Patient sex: M
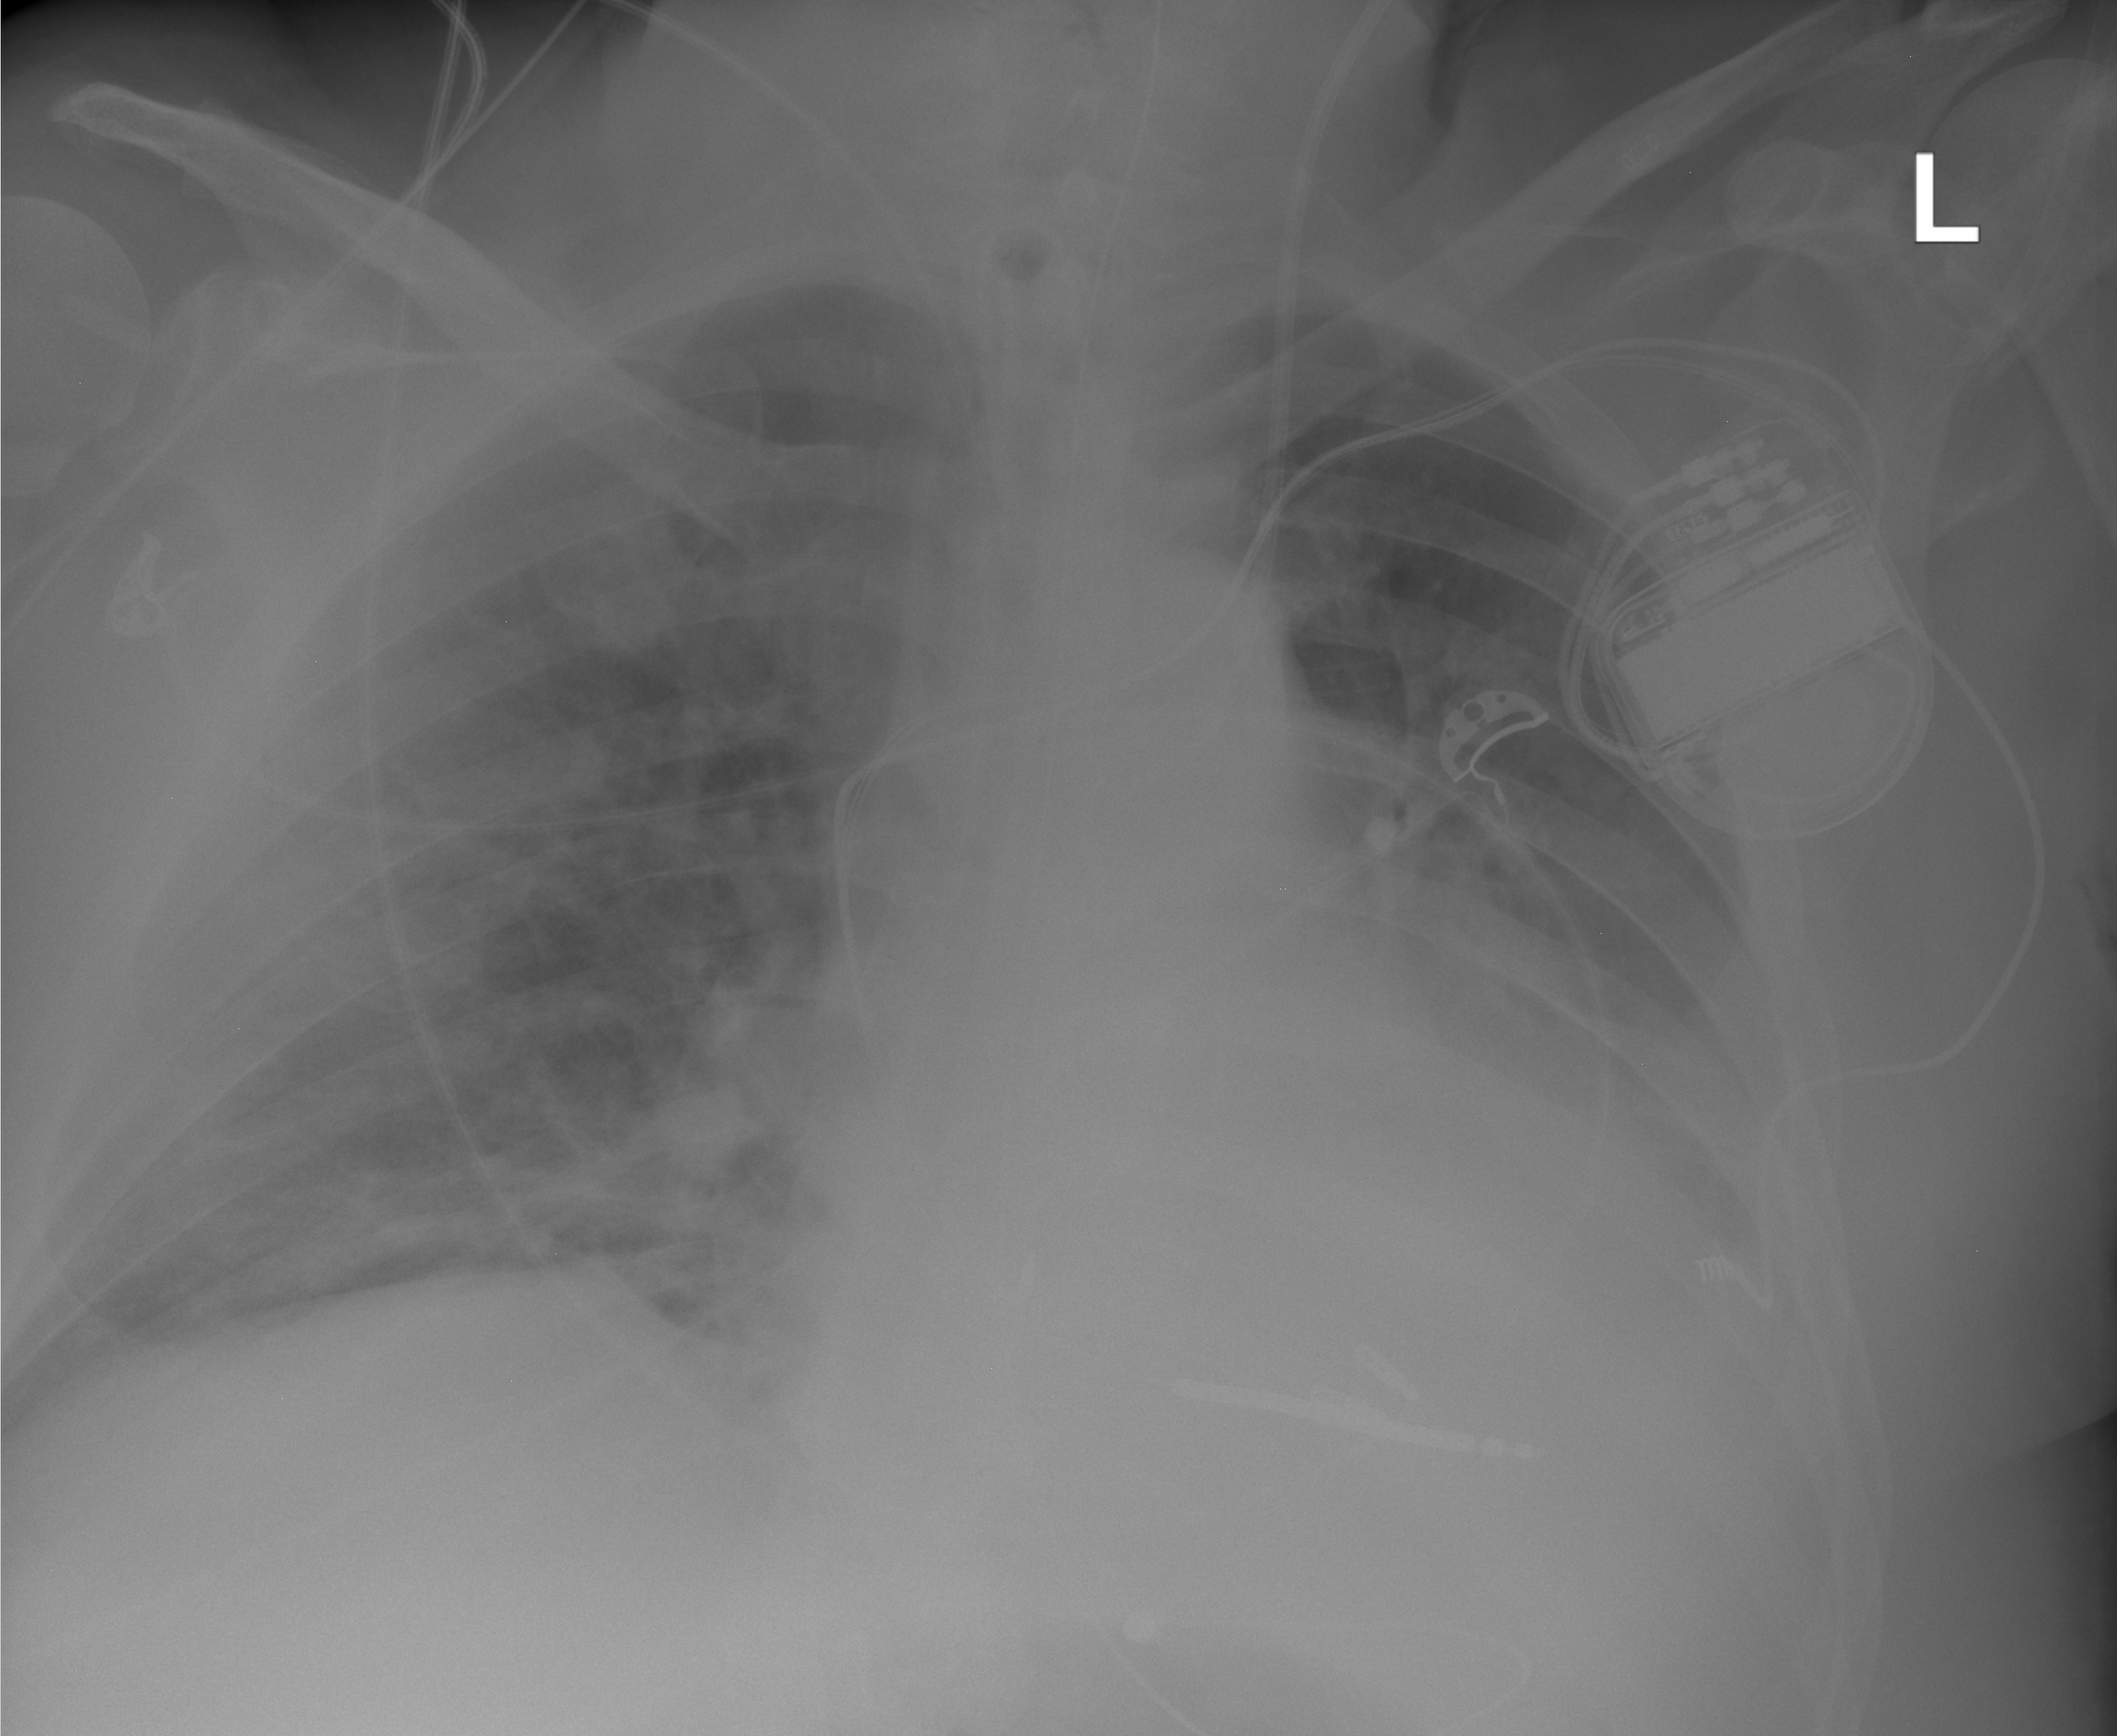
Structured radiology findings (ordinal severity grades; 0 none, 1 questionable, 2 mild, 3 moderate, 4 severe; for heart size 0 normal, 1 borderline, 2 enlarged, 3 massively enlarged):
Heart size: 2
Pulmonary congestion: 2
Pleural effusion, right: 0
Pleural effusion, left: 3
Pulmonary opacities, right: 2
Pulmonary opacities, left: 0
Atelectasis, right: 2
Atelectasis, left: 0